Question: I have implemeted this method
'''
- (UIEdgeInsets)collectionView:(UICollectionView *)collectionView layout:(UICollectionViewLayout*)collectionViewLayout insetForSectionAtIndex:(NSInteger)section{
return UIEdgeInsetsMake(0, 0, 0, 0);
}
'''
So the method invokes in any case because if I change for example with 'UIEdgeInsetsMake(0, 0, 100, 0)' I can see 100 pt padding on the top of each section. But if I set zero value there is still approximately 10 pt between lines.
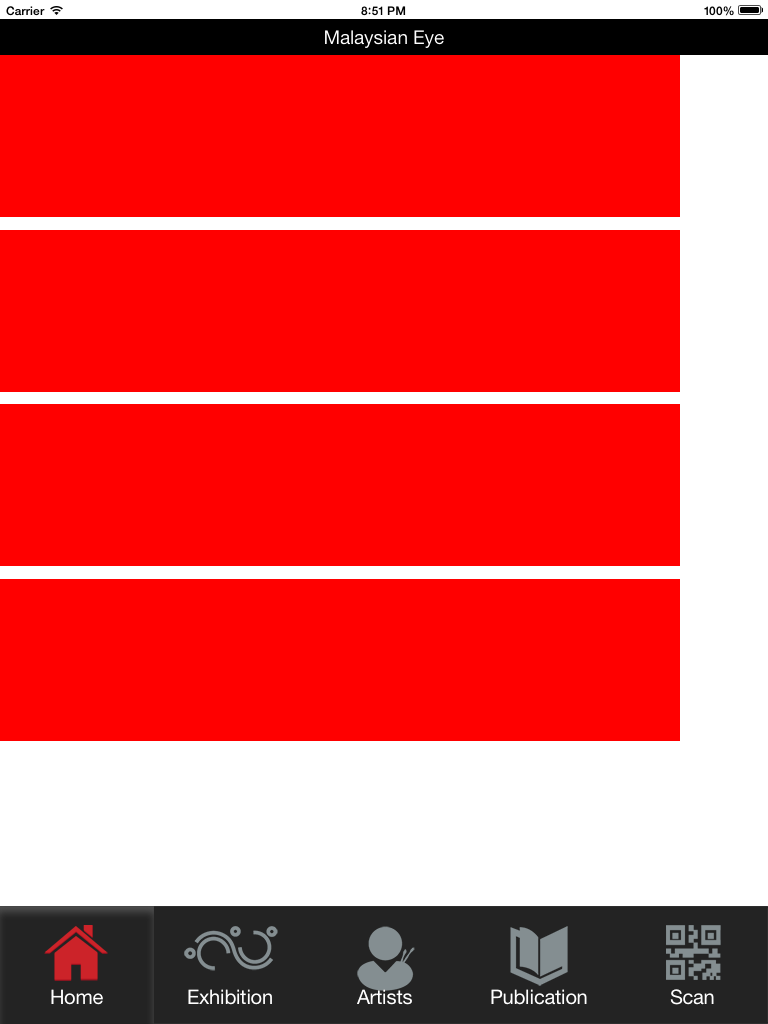
Answer: Set that in your flow layout
'''
UICollectionViewFlowLayout * flow = [[UICollectionViewFlowLayout alloc]init];
flow.sectionInset = UIEdgeInsetsMake(0, 0, 0, 0);
flow.scrollDirection = UICollectionViewScrollDirectionVertical;
flow.minimumInterItemSpacing = 0; // space between cells in row
flow.minimumLineSpacing = 0; // space between rows
yourCollectionView = [[UICollectionView alloc]initWithFrame:someFrame collectionViewLayout:flow];
'''
Or Delegate Method:
'''
- (CGFloat)collectionView:(UICollectionView *)collectionView layout:(UICollectionViewLayout*)collectionViewLayout minimumLineSpacingForSectionAtIndex:(NSInteger)section {
return 0;
// space between cells on different lines
}
- (CGFloat)collectionView:(UICollectionView *)collectionView layout:(UICollectionViewLayout*)collectionViewLayout minimumInteritemSpacingForSectionAtIndex:(NSInteger)section {
return 0;
// space beetween cells in same row
}
'''